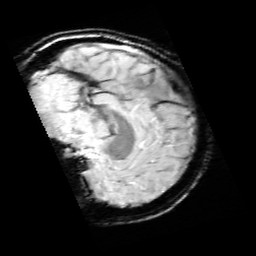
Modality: SWI
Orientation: sagittal
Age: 12
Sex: female
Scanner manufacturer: siemens
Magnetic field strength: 3 T
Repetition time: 0.027 s
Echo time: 0.02 s